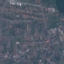
Land use / land cover class: Residential